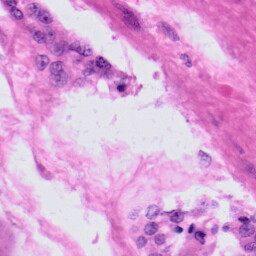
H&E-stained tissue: Prostate